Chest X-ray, AP view. Patient: 19 years old, sex M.
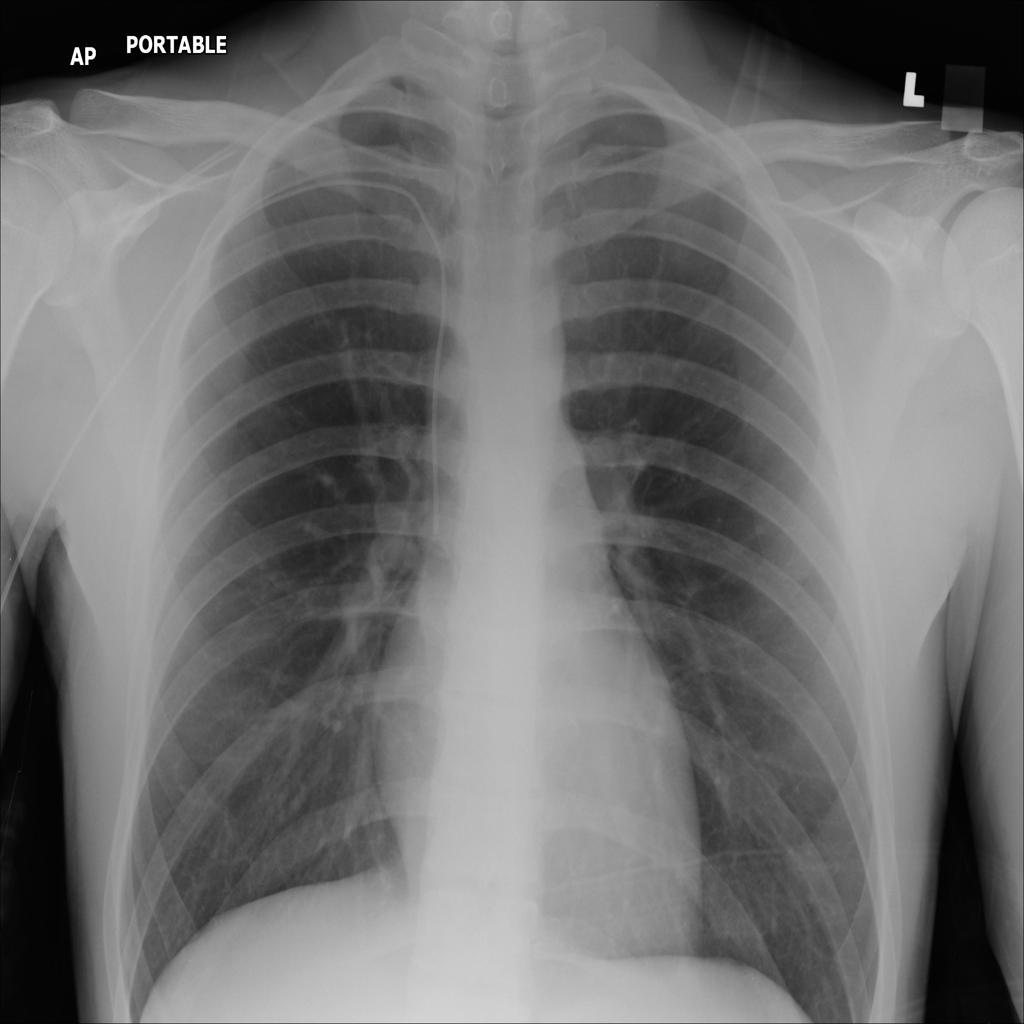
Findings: No Finding